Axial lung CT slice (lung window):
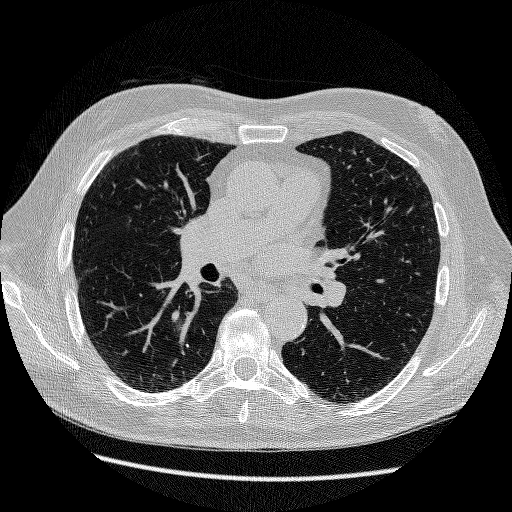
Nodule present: no